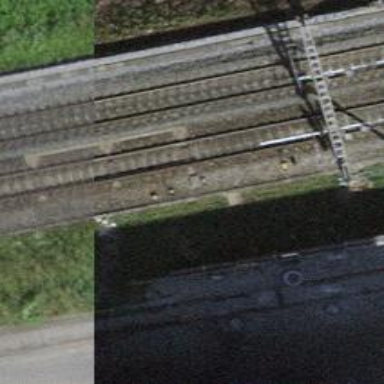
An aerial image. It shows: Railway switch.